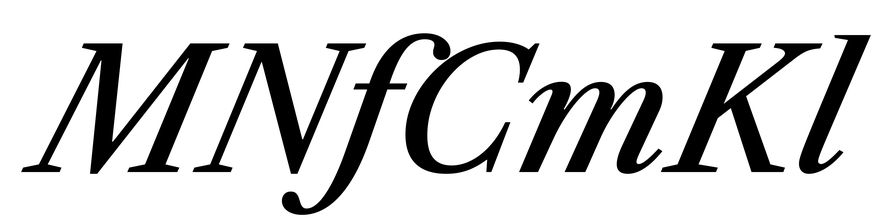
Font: LibreCaslonText-Italic_Medium_Italic